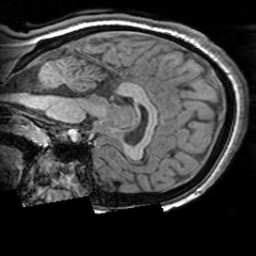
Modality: T1w
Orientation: sagittal
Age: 26
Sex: female
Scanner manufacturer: siemens
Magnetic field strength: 3 T
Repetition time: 1.63 s
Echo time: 0.00311 s